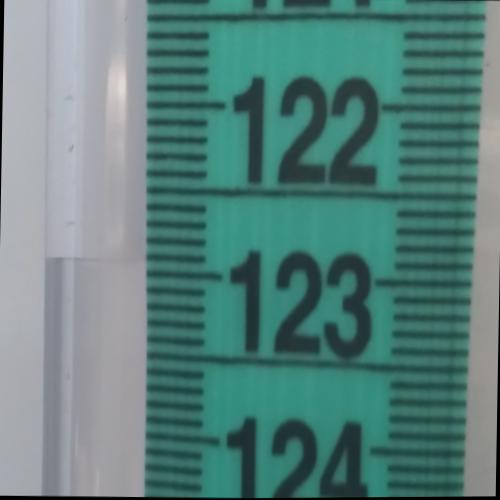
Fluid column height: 122.9 cm